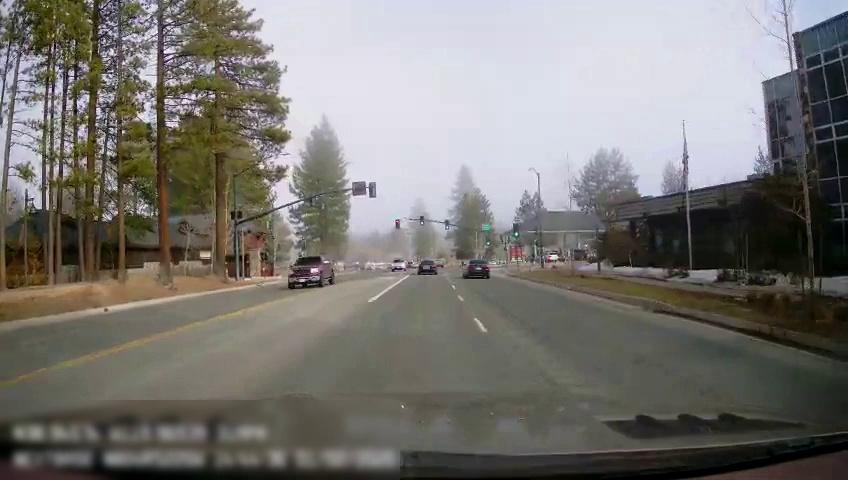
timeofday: Day
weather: Sunny
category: Drivable Space
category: Vehicles | SUV
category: Vehicles | Car
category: Vehicles | Truck
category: Vehicles | SUV
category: Vehicles | Car
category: Vehicles | Car
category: Lanes | Opposite Lane
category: Lanes | Current Lane
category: Lanes | Current Lane
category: Traffic | Signs
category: Traffic | Lights
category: Traffic | Lights
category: Traffic | Lights
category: Traffic | Lights
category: Traffic | Lights
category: Traffic | Lights